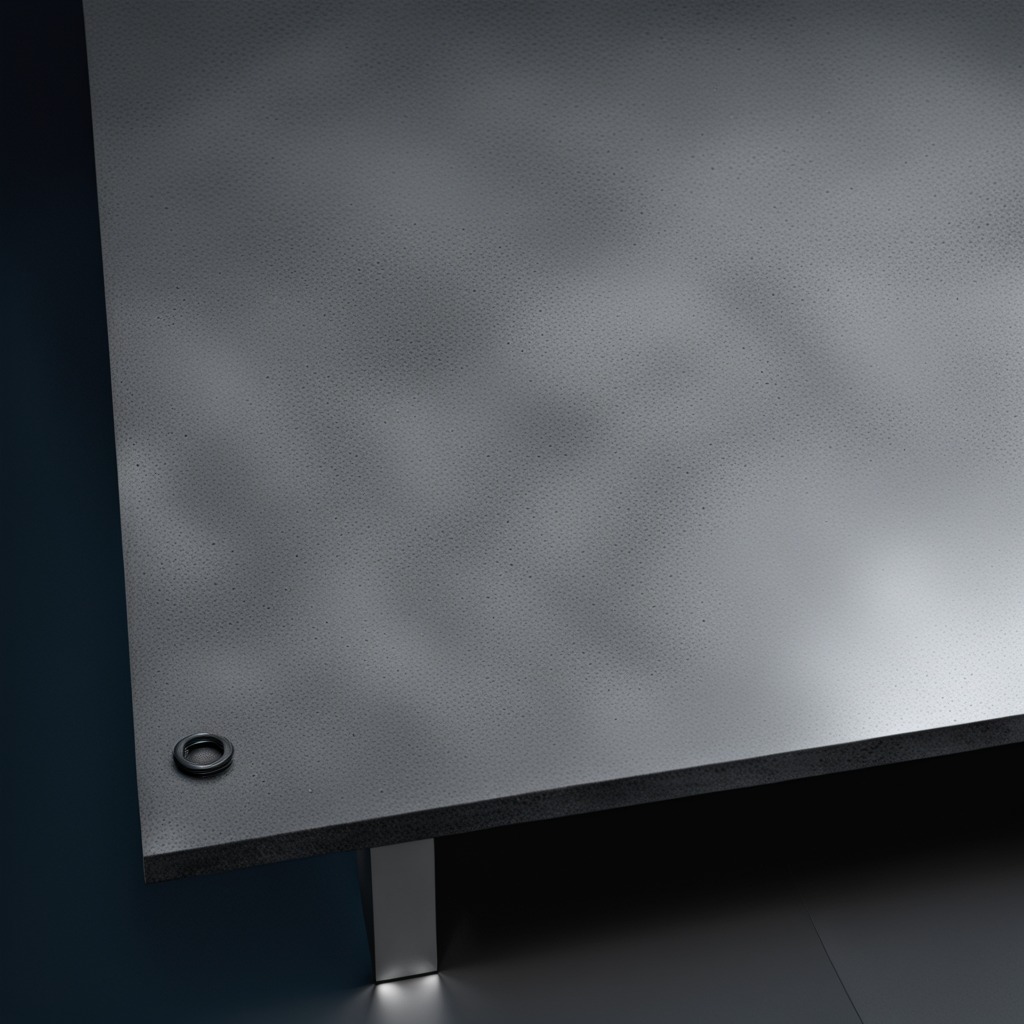
A flat metal washer is lying on a clean granite table inside a workshop at night.